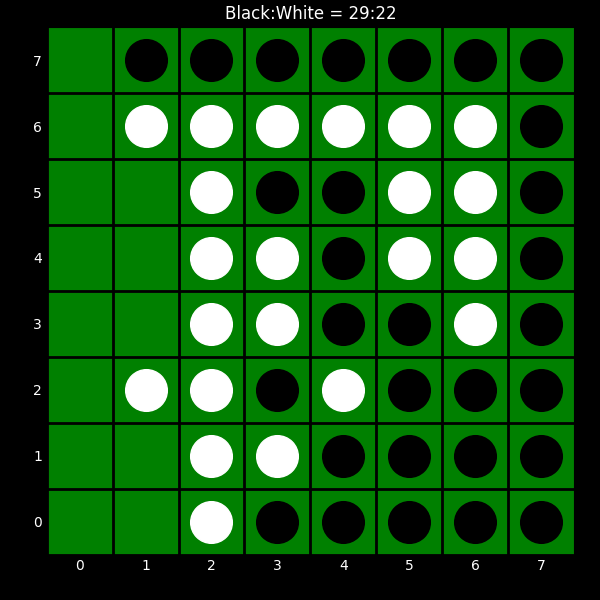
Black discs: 29
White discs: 22